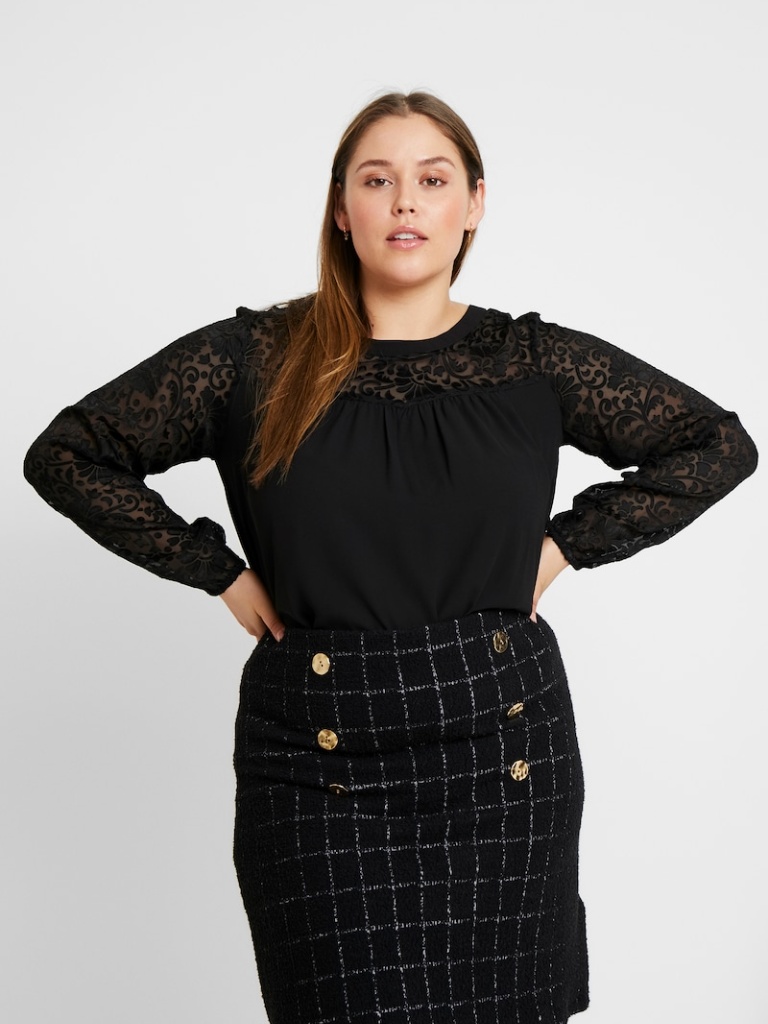
lace relaxed a long-sleeved with the sleeves down hip length Fully Tucked in crew blouse